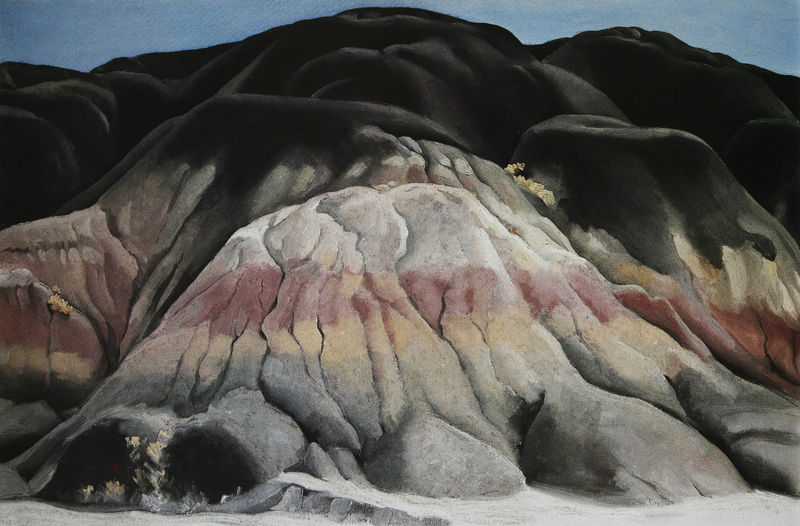
Titel: Grey Hills
Künstler: Georgia O'Keeffe
Standort: Indianapolis (Indiana)
Institution: Indianapolis Museum of Art
Schlagwörter: baum, berg, blau, blätter, dunkel, felsen, fuß, himmel, schatten, weiß, bäume, gelb, grün, landschaft, grau, hell, schwarz, rot, mensch, stein, natur, höhle, fels, gebirge, streifen, vulkan, moos, kuppe, märchen, weich